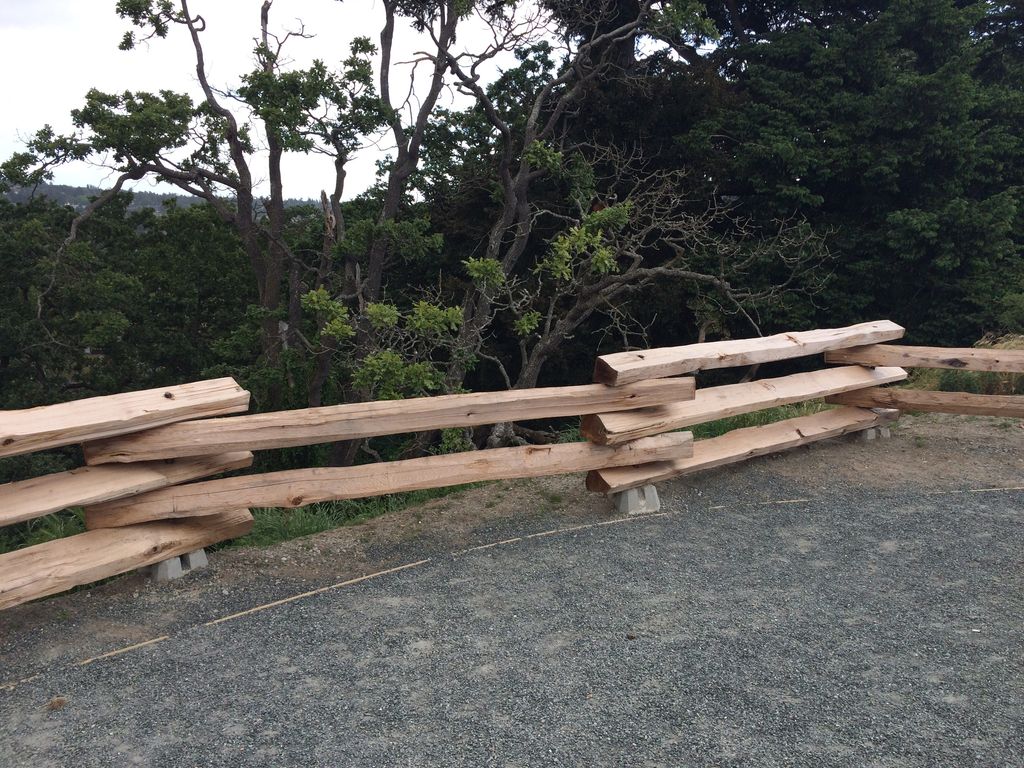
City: victoria